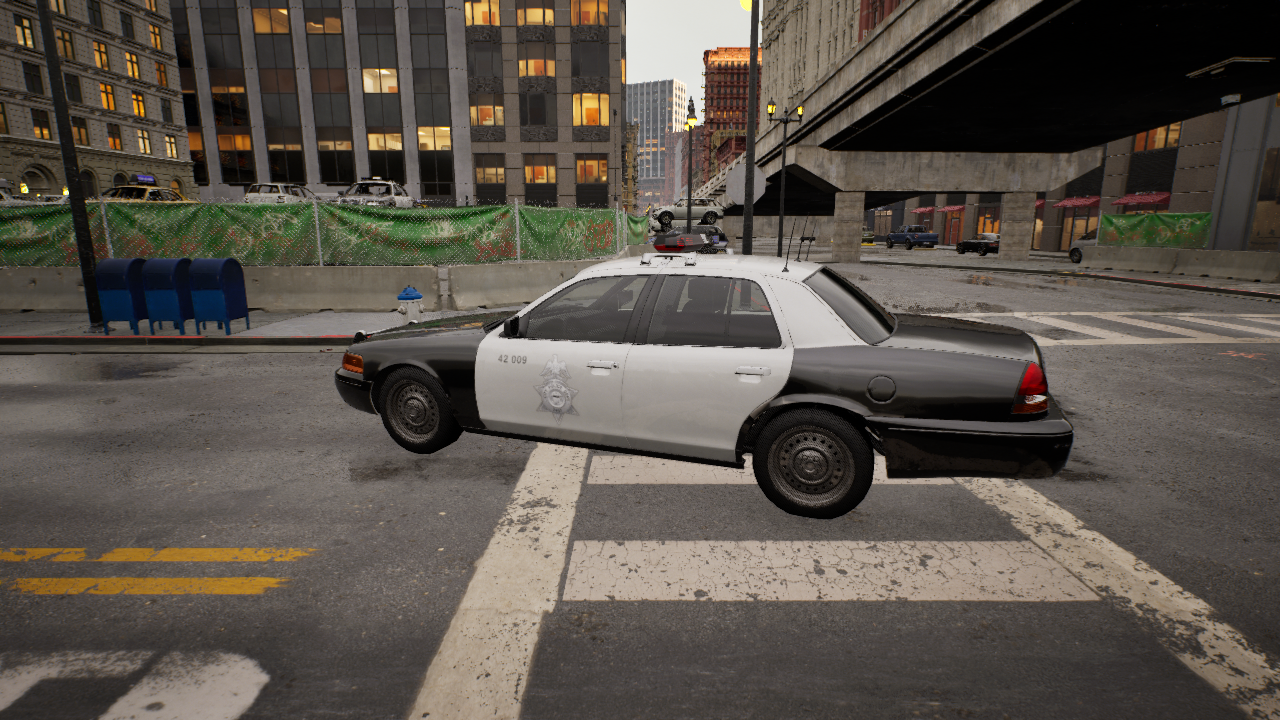
Venue: intersection
Lighting: golden hour
Vehicle rig: sedan